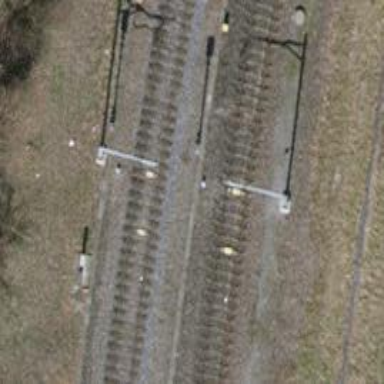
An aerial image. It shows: Railway milestone.